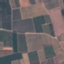
Label: PermanentCrop